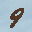
Label: 9